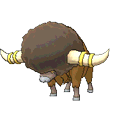
Pok\u00e9mon: bouffalant